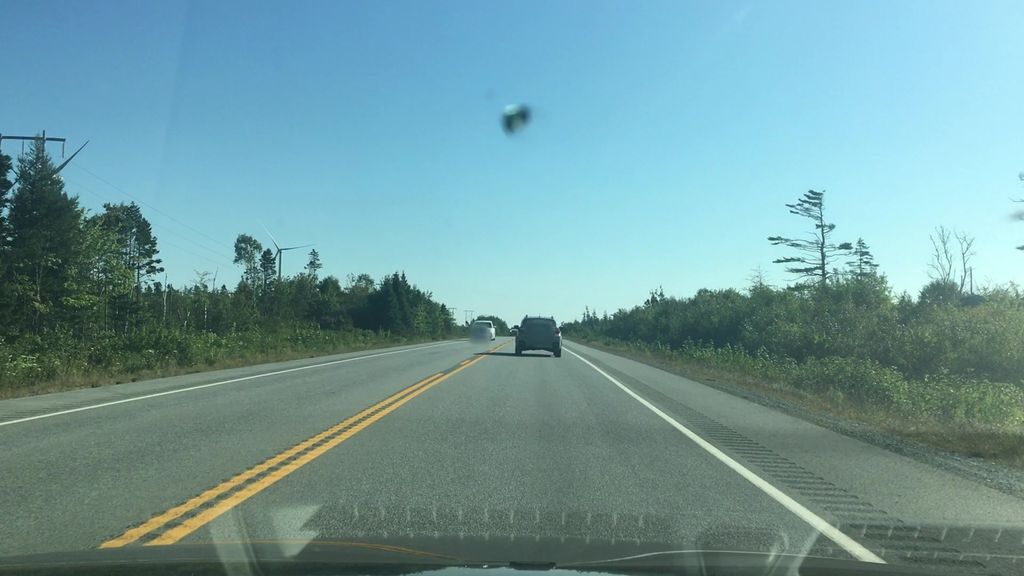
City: halifax